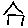
Label: house